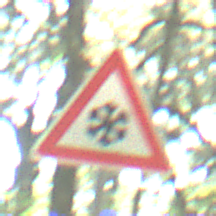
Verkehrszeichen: SchneeOderEisglaette
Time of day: Midday
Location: Outdoor (Nature)
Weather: Clear
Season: NotSpecified
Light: Natural